Question: I need to replicate a legacy form that looks like this:

What is the Android equivalent for the "colored separators" setting off the UserName and Password portion of the screen? An ImageView? A TextView? Is something in the drawable folder in my future? Or...?
## UPDATE
Der Golam's first example was perfect, except I needed some space, so I added the Space element after the top separator and before the bottom separator:
'''
<Space
android:layout_width="wrap_content"
android:layout_height="6dip" />
'''
## UPDATE 2
On third thought, it's better to 86 the Space and just use one of the View element's margin properties, such as layout_marginTop or layout_marginBottom:
'''
android:layout_marginTop="6dip"
'''
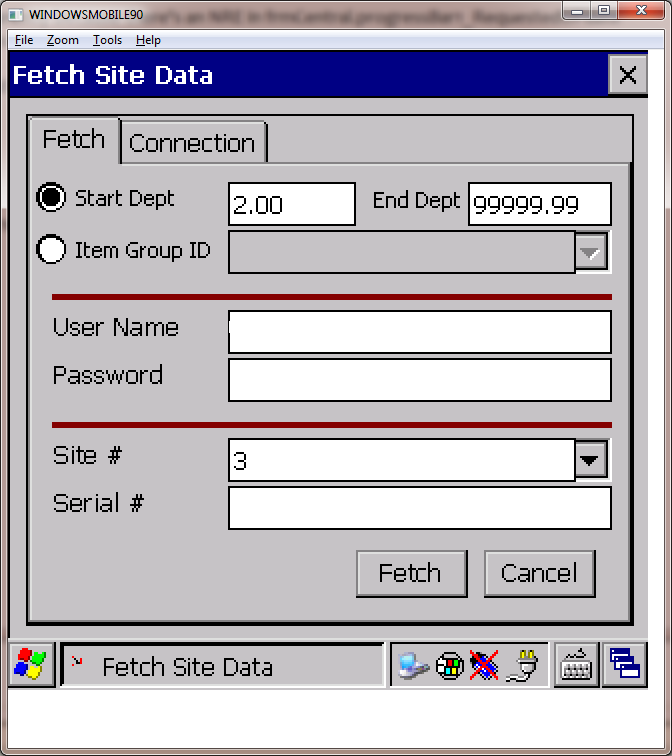
Answer: It's just as simple as laying a generic View:
'''
<!-- A horizontal line - play with the color and with the height -->
<!-- Play with margins, too -->
<View
android:layout_width="match_parent"
android:layout_height="2dp"
android:background="#f800"
/>
<!-- A vertical line - play with the color and with the width -->
<!-- This can be nice as a ListView Item "bullet" -->
<View
android:layout_width="2dp"
android:layout_height="match_parent"
android:background="#f008"
/>
'''
You might want to use a more complex fill, such as a gradient...
Curious? wanna try?
Here's a simple tutorial, just in case: <URL>